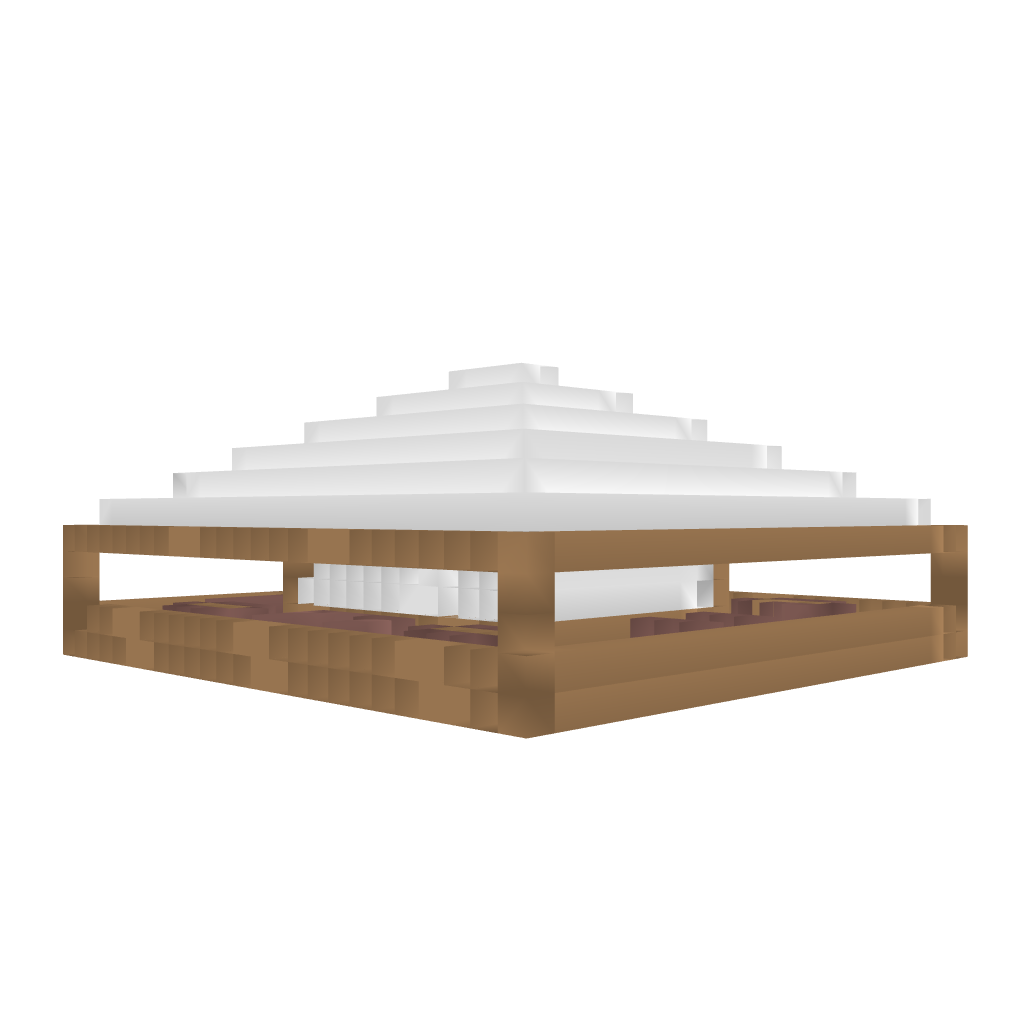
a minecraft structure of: Simple Restaurant good quality